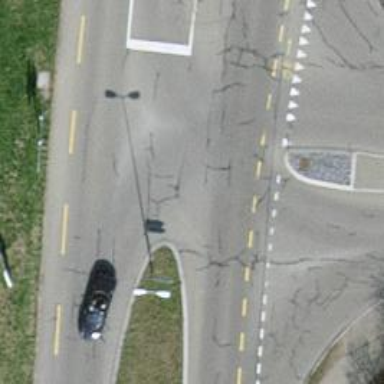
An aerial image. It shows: Asphalt road classified as tertiary.